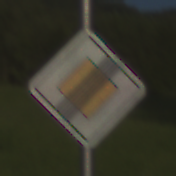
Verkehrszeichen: EndeVorfahrtsstrasse
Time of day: MorningAfternoon
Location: Outdoor (Nature)
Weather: PartlyCloudy
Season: NotSpecified
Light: Natural